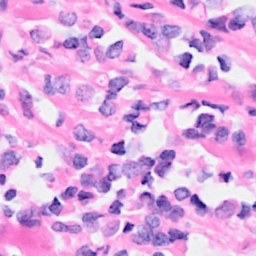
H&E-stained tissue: Breast